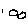
Label: circle